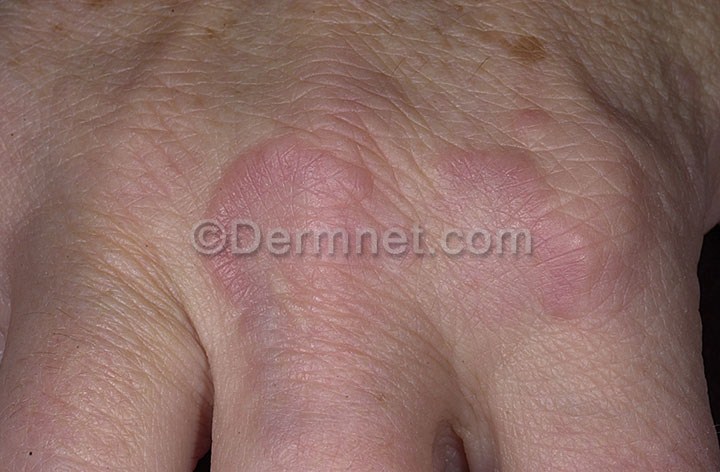
Disease: Systemic Disease